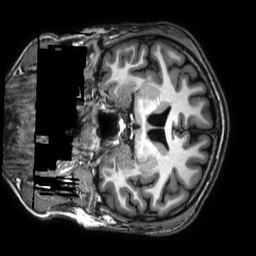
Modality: T1w
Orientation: coronal
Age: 29
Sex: male
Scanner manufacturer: philips
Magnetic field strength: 3 T
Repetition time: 0.008164 s
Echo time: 0.003737 s